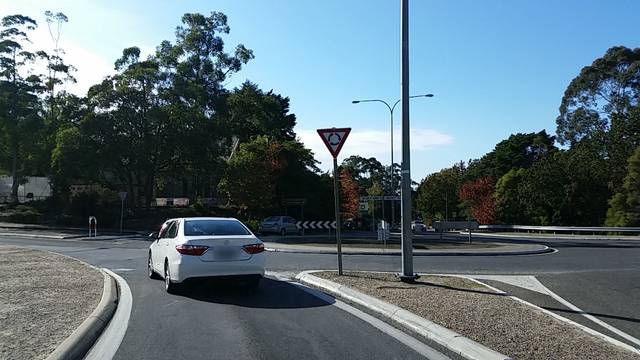
Region: Australia
Coordinates: -34.997, 138.703